Interaction volume radius: 10 \u00c5
Interaction volume height: 20 \u00c5
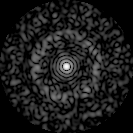
Disorder parameter: 0.8503